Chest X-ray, AP view. Patient: 69 years old, sex M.
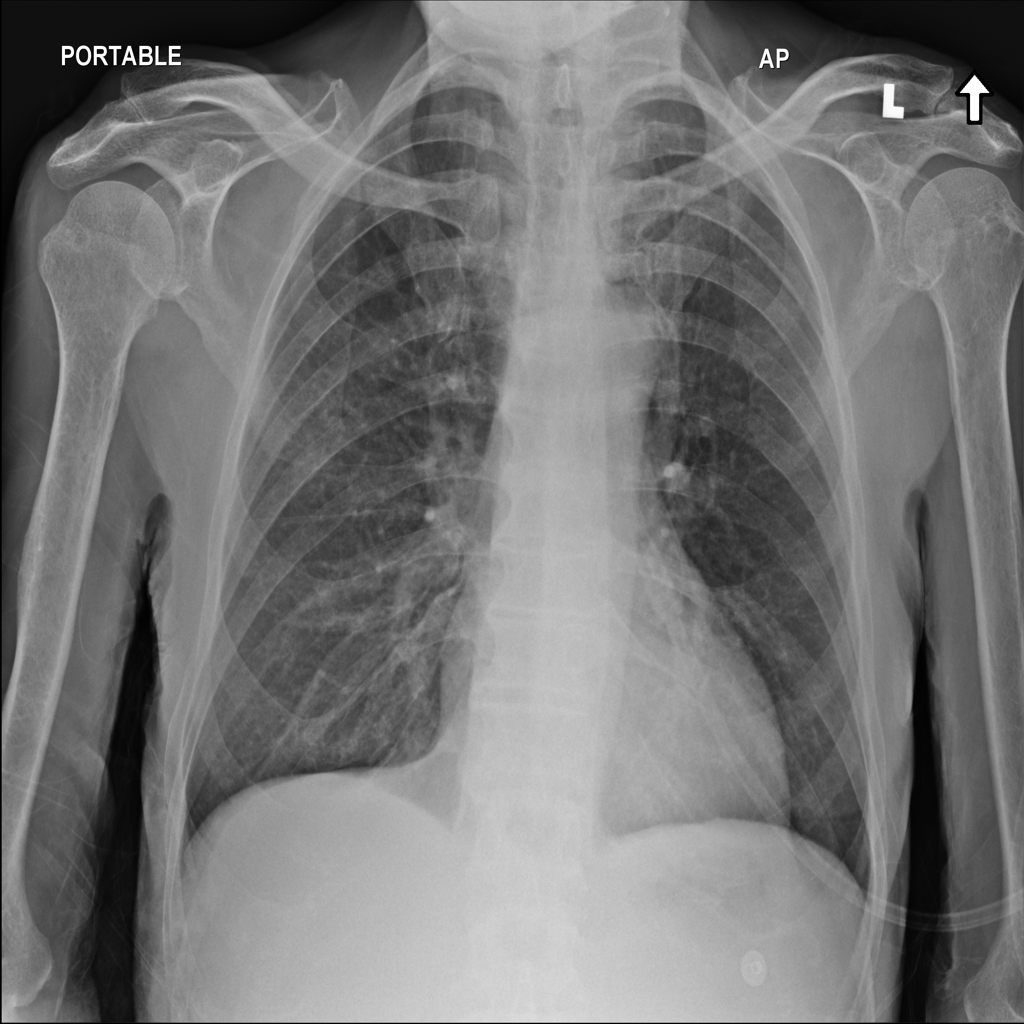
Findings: No Finding